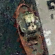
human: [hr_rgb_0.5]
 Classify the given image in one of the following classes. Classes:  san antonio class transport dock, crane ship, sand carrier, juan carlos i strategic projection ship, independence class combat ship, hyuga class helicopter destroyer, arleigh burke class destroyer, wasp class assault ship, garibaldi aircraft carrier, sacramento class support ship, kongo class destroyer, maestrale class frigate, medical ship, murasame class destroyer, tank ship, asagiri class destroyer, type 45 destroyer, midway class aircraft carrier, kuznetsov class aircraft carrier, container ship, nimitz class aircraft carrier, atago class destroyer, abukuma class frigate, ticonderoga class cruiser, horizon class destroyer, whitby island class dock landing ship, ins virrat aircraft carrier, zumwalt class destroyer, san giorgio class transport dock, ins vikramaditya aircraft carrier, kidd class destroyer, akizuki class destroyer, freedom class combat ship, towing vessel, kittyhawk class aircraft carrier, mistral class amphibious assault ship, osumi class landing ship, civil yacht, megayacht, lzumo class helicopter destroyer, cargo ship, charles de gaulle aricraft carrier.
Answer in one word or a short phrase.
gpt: Towing vessel